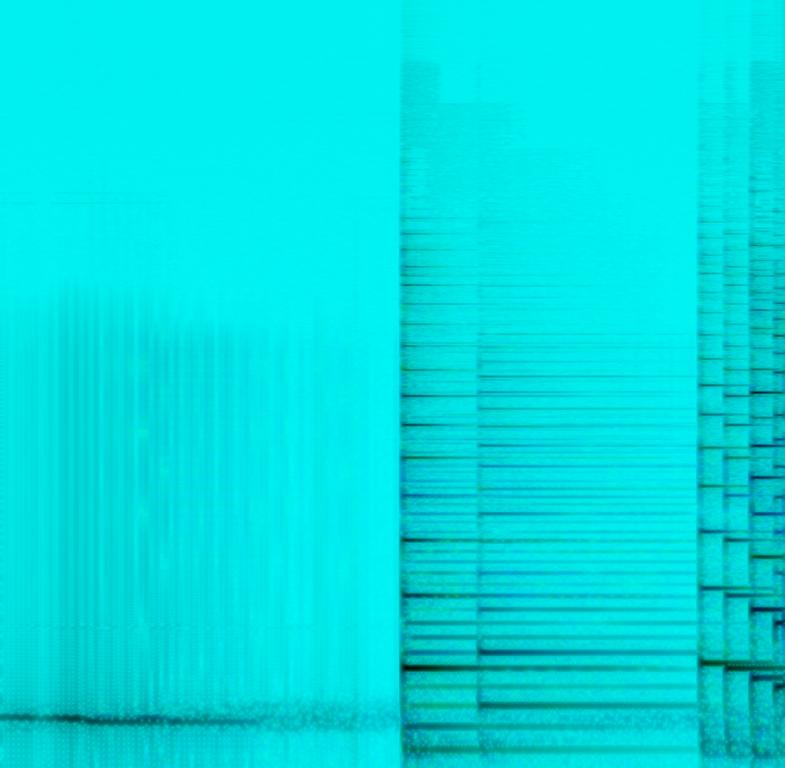
This song contains whales singing and then a piano starts playing a composition along. This may be playing in a documentary.